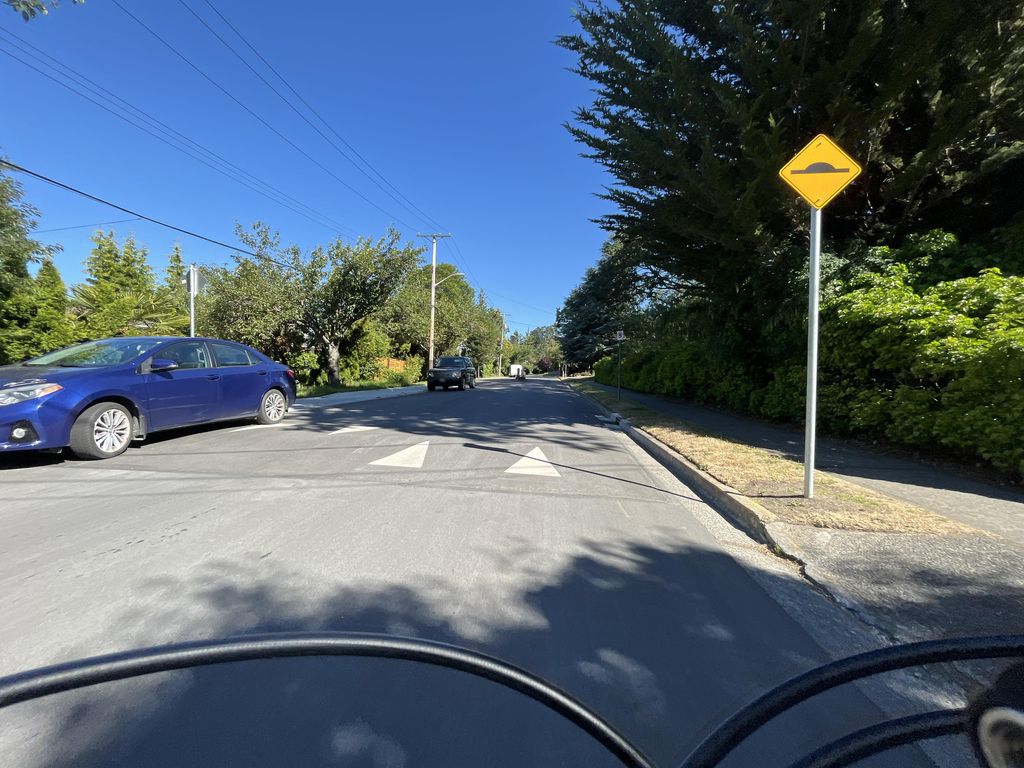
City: victoria